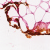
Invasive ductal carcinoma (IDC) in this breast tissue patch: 0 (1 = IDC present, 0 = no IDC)